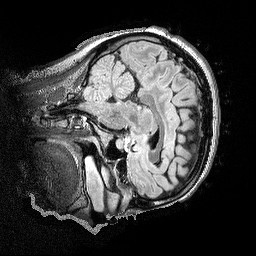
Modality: FLAIR
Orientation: sagittal
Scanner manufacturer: siemens
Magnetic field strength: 3 T
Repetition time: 5 s
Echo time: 0.391 s